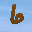
Label: 6